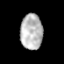
Tissue: prostate
Cell type: T cells
Senescence score: 0.304
Nuclear area (px): 771
Mean DAPI intensity: 184.874